Question: I am using google visualization for drawing chart. I need to show line hAxis date in( dd MMM yyyy) format I have tired format but it did not helped

i need to display highlighted dates in correct format
Thanks
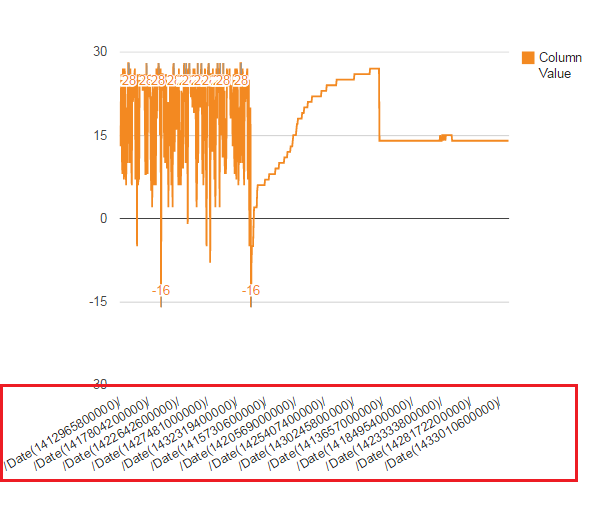
Answer: i have find solution for my problem, i am posting solution so that it might help others
'''
var data = new google.visualization.DataTable();
data.addColumn('date', 'Column Name');
data.addColumn('number', 'Temp. In Celsius');
data.addColumn({ type: 'string', role: 'annotation' });
data.addColumn({ type: 'string', role: 'annotationText' });
for (var i = 0; i < dataValues.length; i++) {
data.addRow([ToJavaScriptDate(dataValues[i].ColumnName),dataValues[i].Value, 'Min Temp', 'Min temp']);
}
// used to convert string to date
function ToJavaScriptDate(value) {
var pattern = /Date\(([^)]+)\)/;
var results = pattern.exec(value);
return new Date(parseFloat(results[1]));
}
'''